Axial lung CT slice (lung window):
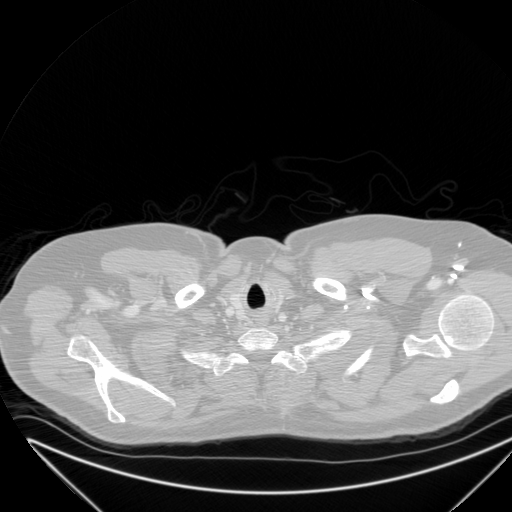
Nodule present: no